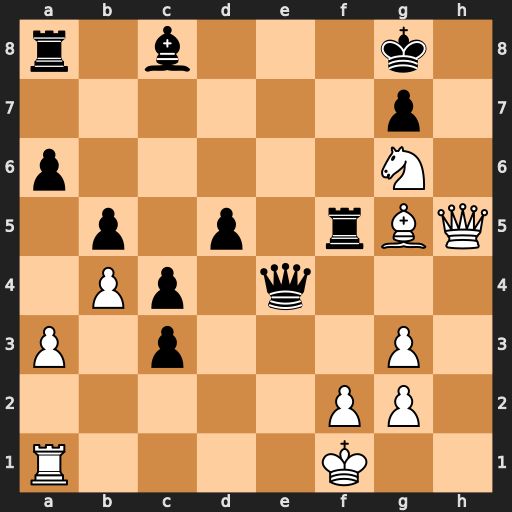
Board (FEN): r1b3k1/6p1/p5N1/1p1p1rBQ/1Pp1q3/P1p3P1/5PP1/R4K2
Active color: w
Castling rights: -
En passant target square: -
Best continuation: Re1 Rxg5 Qxg5